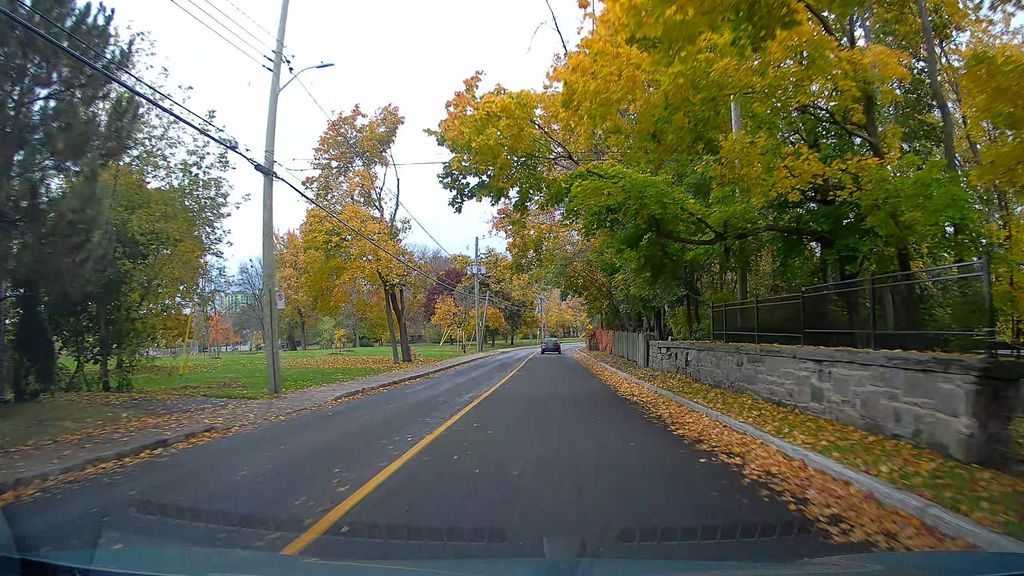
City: montreal